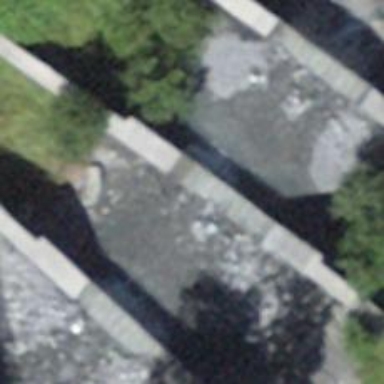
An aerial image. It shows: Check dam at location with retaining wall.